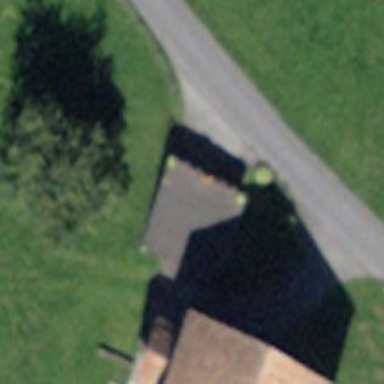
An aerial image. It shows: Garage.